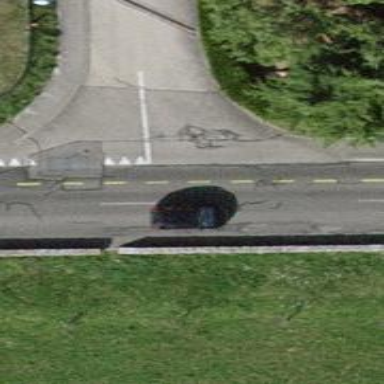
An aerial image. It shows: Asphalt footway with unmarked crossing.